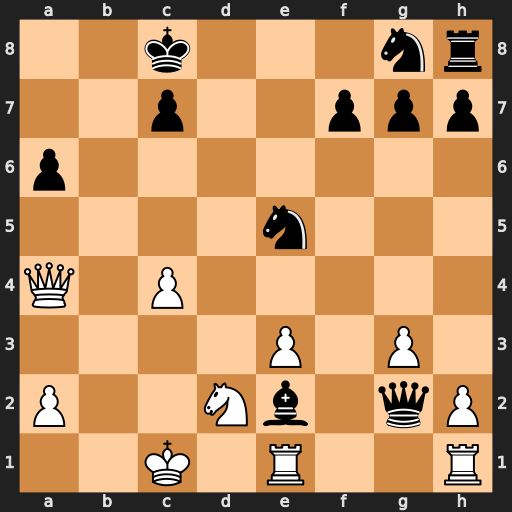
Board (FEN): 2k3nr/2p2ppp/p7/4n3/Q1P5/4P1P1/P2Nb1qP/2K1R2R
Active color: w
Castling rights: -
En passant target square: -
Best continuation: Qe8+ Kb7 Qxe5